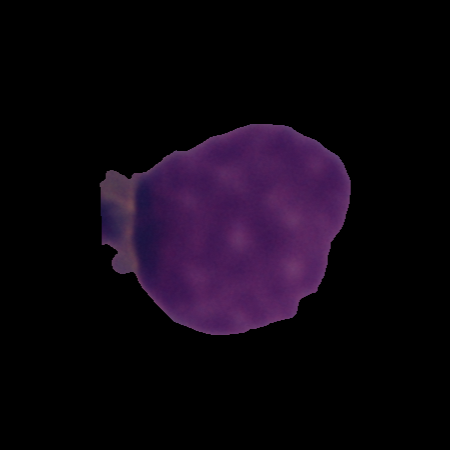
Label: cancer